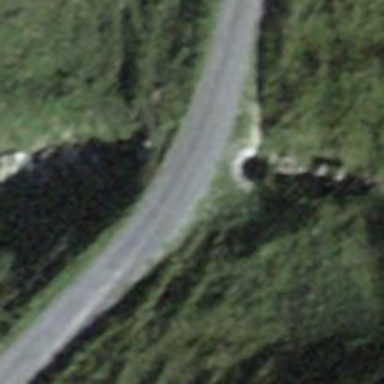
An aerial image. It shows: Culvert tunnel.